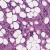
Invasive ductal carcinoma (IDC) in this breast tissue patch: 0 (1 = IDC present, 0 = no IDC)